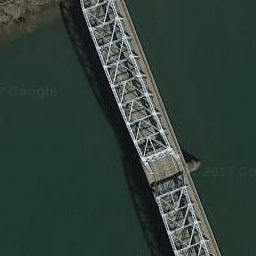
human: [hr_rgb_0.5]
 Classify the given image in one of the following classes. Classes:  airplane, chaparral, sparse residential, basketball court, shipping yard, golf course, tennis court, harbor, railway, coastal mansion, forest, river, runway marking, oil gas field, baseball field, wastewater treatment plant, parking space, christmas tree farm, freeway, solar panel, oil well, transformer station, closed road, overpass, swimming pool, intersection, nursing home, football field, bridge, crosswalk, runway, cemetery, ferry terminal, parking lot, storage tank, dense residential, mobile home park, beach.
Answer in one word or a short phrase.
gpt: bridge